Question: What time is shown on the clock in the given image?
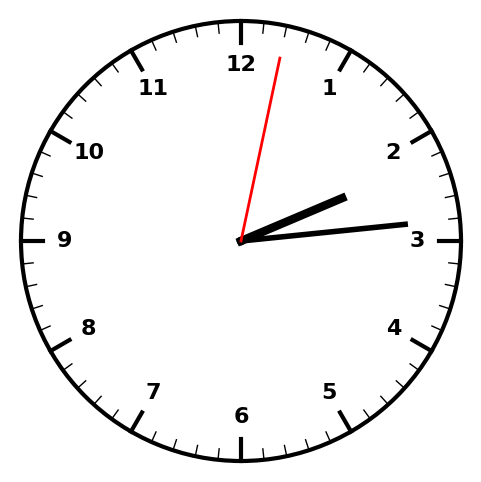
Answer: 02:14:02